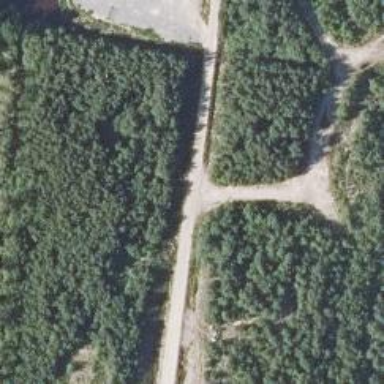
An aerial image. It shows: Excellent visible track road.